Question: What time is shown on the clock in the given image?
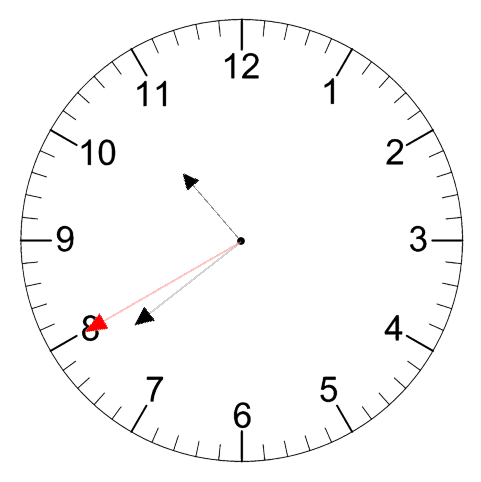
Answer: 10:38:40